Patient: sex M, age 71
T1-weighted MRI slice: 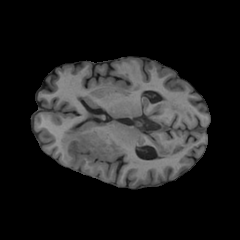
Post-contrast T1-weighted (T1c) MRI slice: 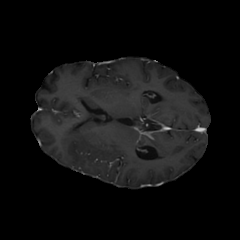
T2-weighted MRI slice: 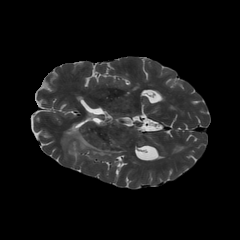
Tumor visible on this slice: yes
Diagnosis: Glioblastoma, IDH-wildtype
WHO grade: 4